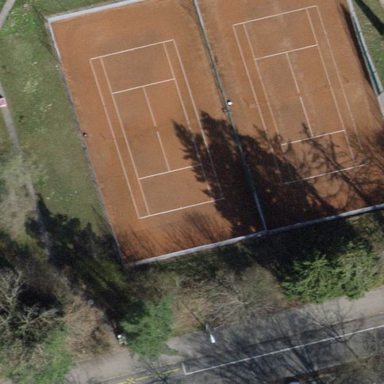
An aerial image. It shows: Tennis court with sandy surface located in pitch designated for leisure land.